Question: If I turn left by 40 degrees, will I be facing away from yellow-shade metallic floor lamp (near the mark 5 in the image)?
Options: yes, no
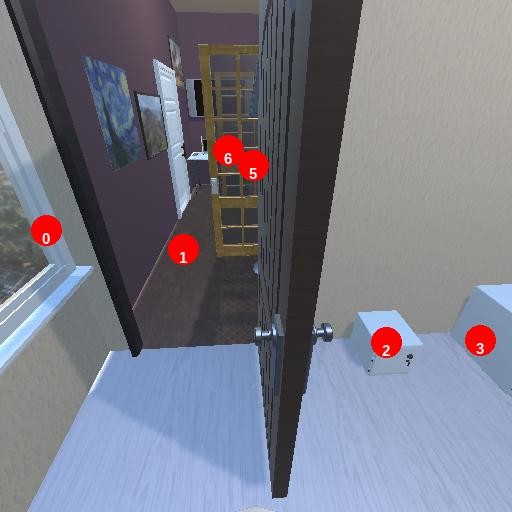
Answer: yes